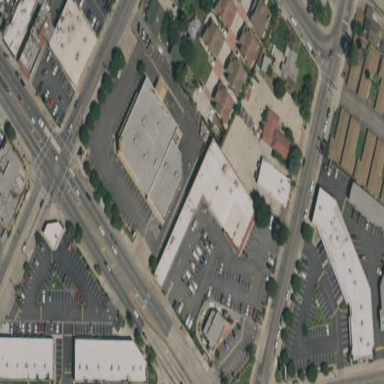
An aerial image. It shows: Commercial building.